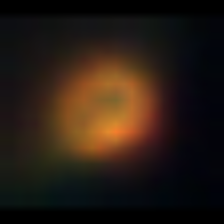
Taxon: NanoPlankton
Group: Other